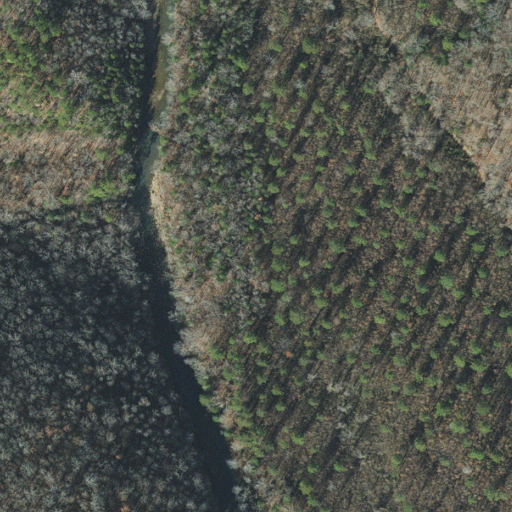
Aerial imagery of valley in Arkansas named Nowlin Hollow containing deciduous forest, evergreen forest, and mixed forest